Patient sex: M
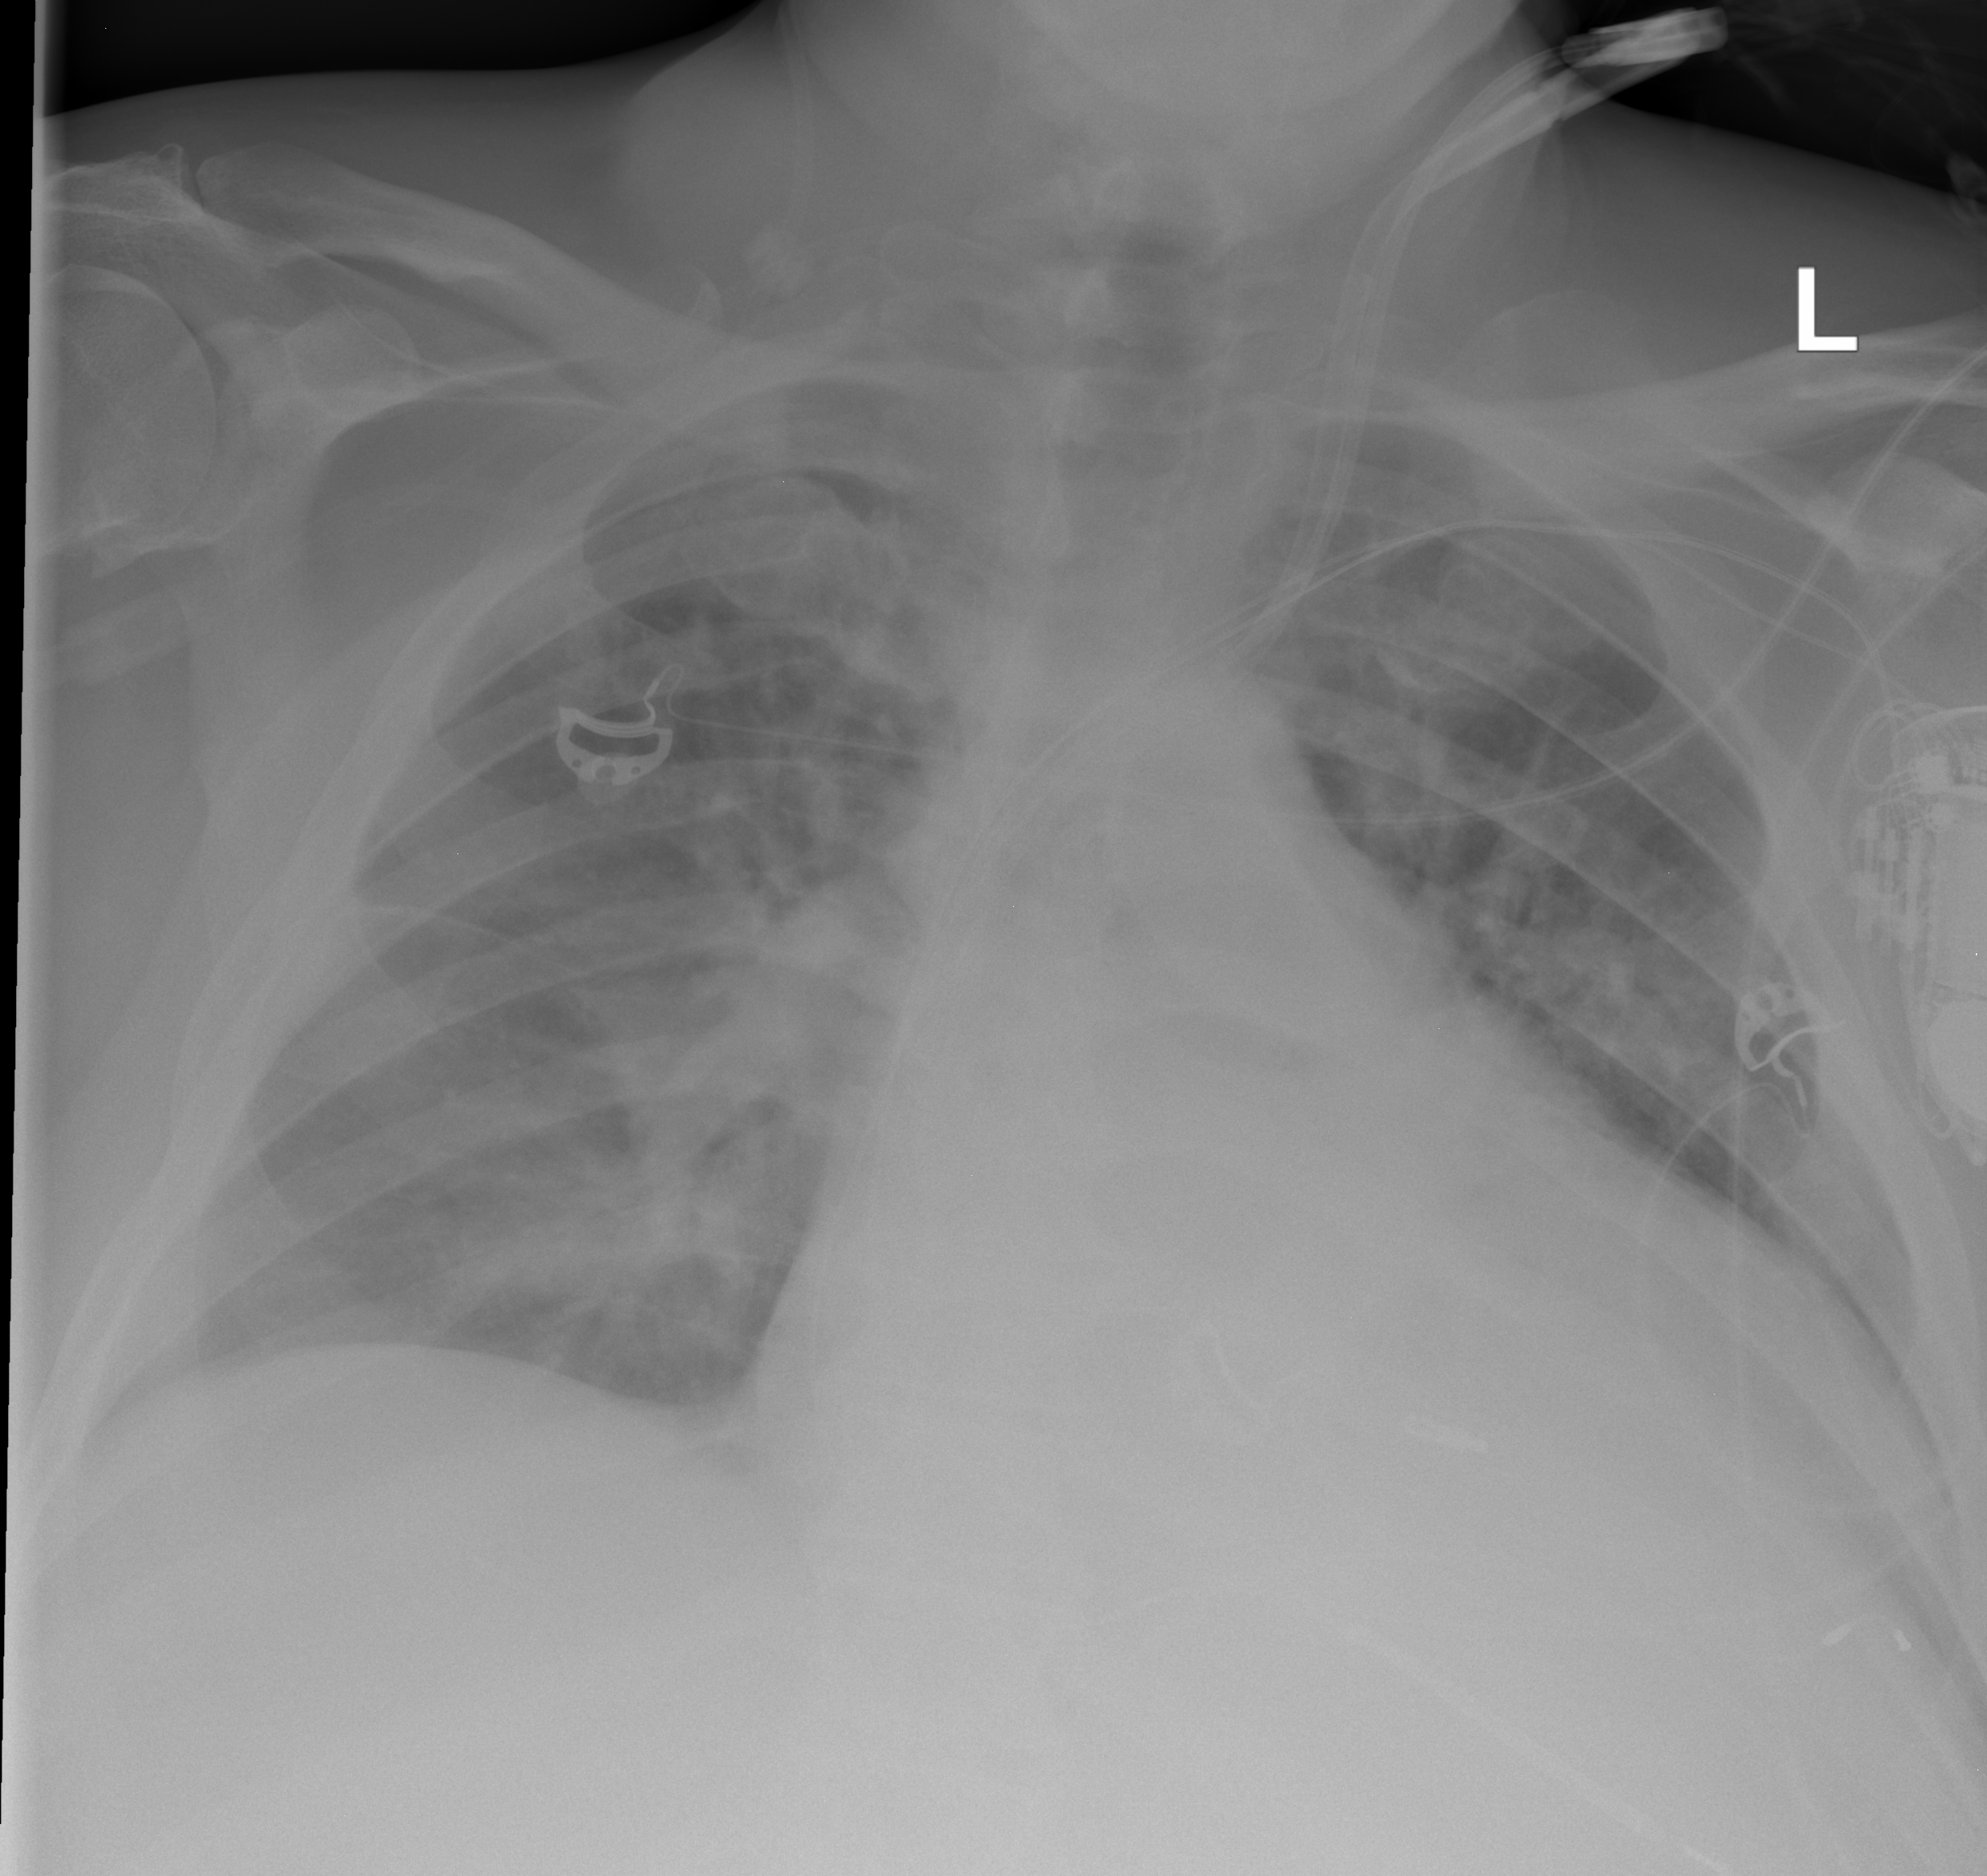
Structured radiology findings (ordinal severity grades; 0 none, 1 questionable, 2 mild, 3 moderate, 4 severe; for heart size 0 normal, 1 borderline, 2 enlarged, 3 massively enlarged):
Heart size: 3
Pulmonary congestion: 3
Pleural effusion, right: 1
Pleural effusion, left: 1
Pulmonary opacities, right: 2
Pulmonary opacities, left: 2
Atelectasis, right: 2
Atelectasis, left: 0